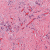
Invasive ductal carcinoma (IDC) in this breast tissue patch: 1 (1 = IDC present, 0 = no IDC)